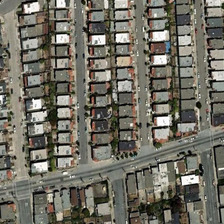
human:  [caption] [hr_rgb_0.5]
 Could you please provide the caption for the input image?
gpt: many buildings and green trees are in two sides of several roads in a dense residential area .

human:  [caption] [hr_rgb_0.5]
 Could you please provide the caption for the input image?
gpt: many buildings and green trees are in two sides of several roads in a dense residential area .

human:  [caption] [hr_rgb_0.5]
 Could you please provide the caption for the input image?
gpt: many buildings and green trees are in two sides of several roads in a dense residential area .

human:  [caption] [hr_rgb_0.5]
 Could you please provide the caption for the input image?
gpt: many buildings and green trees are in two sides of several roads in a dense residential area .

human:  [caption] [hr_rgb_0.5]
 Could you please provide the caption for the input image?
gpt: many buildings and green trees are in two sides of several roads in a dense residential area .